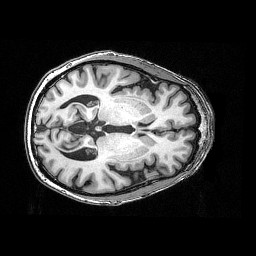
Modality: T1w
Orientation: axial
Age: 57
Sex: male
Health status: ill
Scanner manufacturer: siemens
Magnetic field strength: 3 T
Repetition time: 0.0025 s
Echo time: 0.00336 s